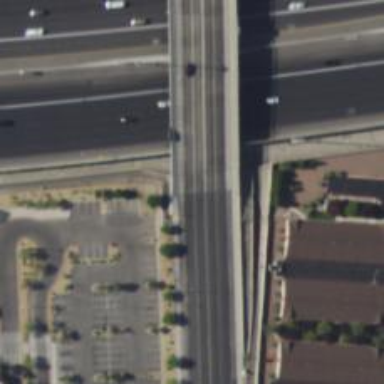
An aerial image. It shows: Tertiary road passing over bridge.